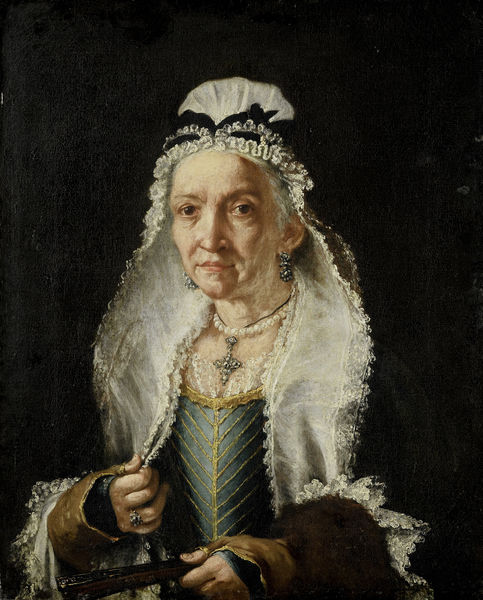
Titel: Portret van een oude dame
Künstler: Vittore Ghislandi
Standort: Amsterdam
Institution: Rijksmuseum
Schlagwörter: dunkel, gemälde, weiß, grün, frau, frisur, haar, hintergrund, kleid, schmuck, schwarz, dame, fächer, haube, alt, alte, augen, kleidung, spitze, bild, portrait, porträt, realismus, reich, adel, ohrringe, brosche, frontal, perlen, kopfbedeckung, kette, witwe, kopftuch, perlenkette, ring, kreuz, amulett, korsett, auen, kopdbedeckung